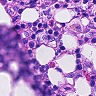
Metastatic tissue present: no